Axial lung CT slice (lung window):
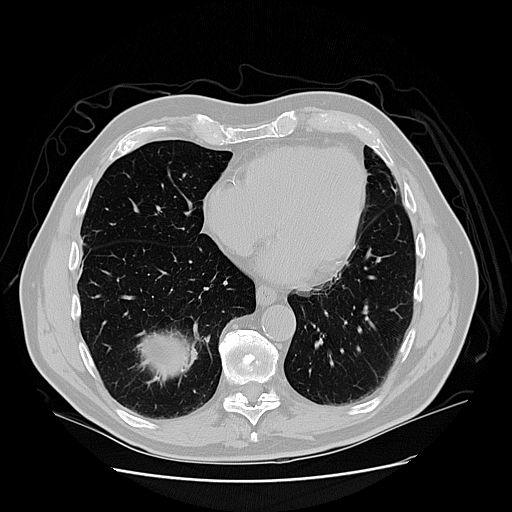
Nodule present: no